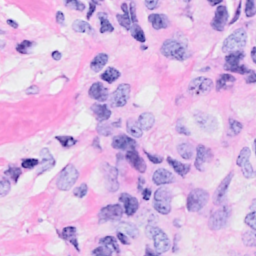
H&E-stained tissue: Breast